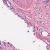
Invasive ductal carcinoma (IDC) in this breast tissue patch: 1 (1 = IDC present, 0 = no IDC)